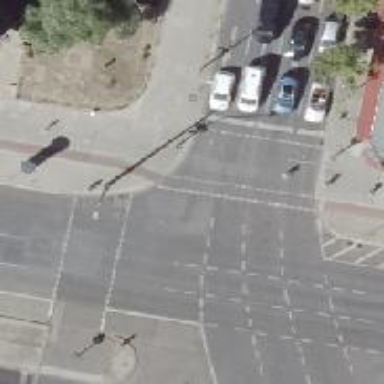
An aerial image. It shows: Asphalt footway with crossing controlled by traffic signals.